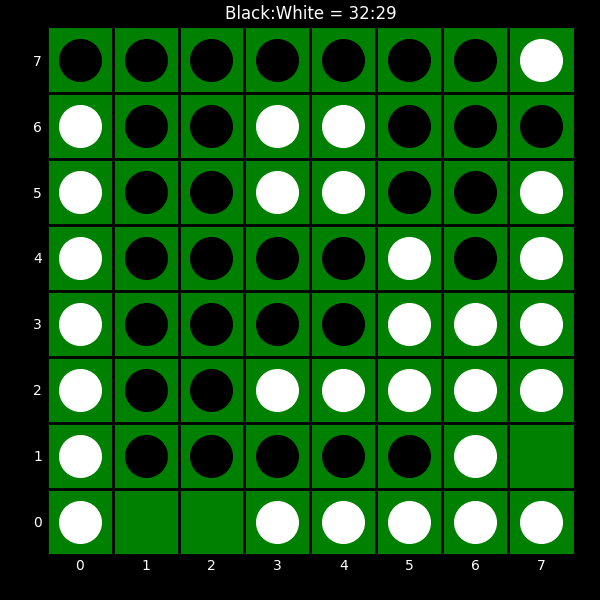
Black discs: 32
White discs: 29